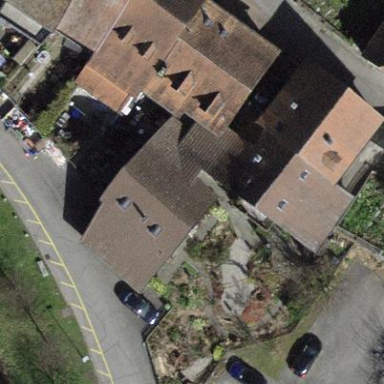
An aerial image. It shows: Building with tile roof.